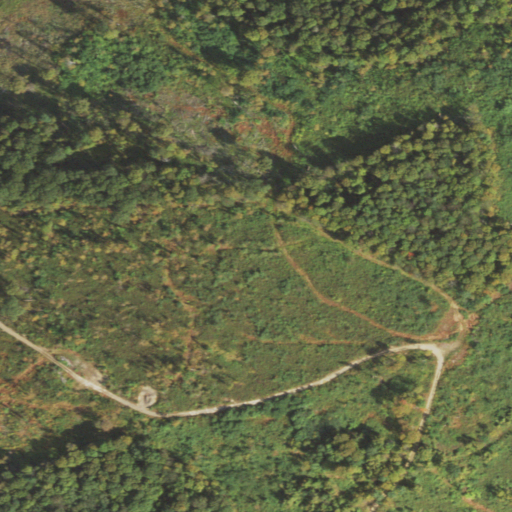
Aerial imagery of mountain in Pennsylvania named Round Knob containing deciduous forest, shrub, and grassland